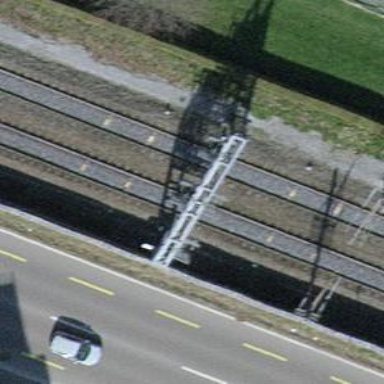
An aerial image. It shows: Railway signal.